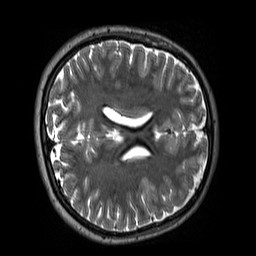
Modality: T2w
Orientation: axial
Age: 12
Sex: female
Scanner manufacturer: siemens
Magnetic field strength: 3 T
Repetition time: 3.2 s
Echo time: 0.408 s